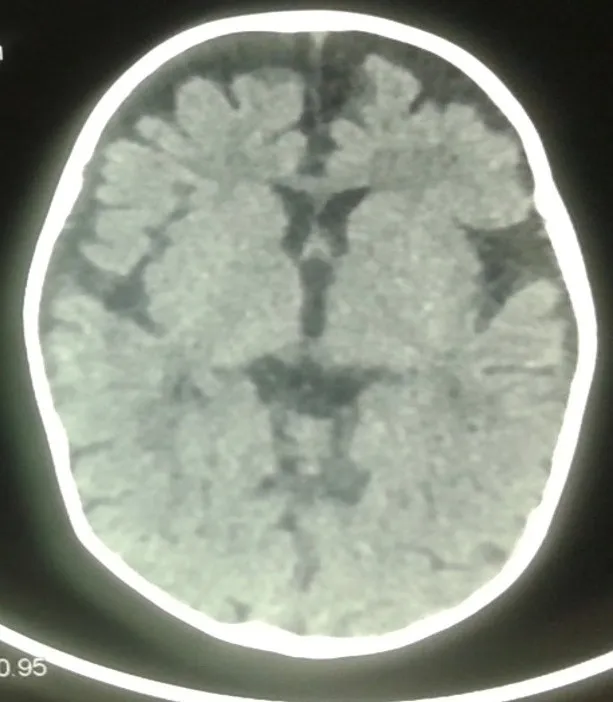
Brain CT revealed cerebral atrophy and delayed myelination.
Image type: radiology (ct)